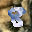
Label: 8